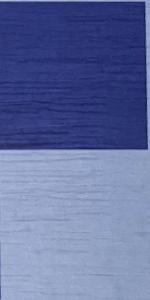
Label: Empty